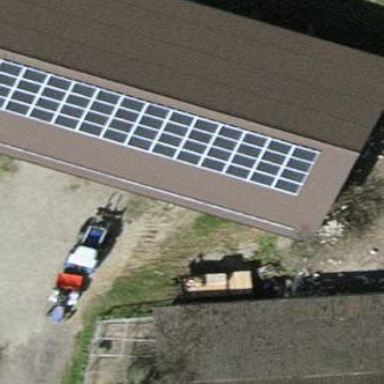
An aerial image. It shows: Shed building.